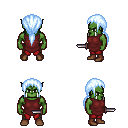
a pixel art fantasy rpg character, male body template, orc, green skin, maroon tunic, red pants, white cyan ponytail hairstyle, brown shoes, dagger, four views (front, back, left, right), 2x2 character sprite sheet, small pixel art, hard edges, no anti-aliasing